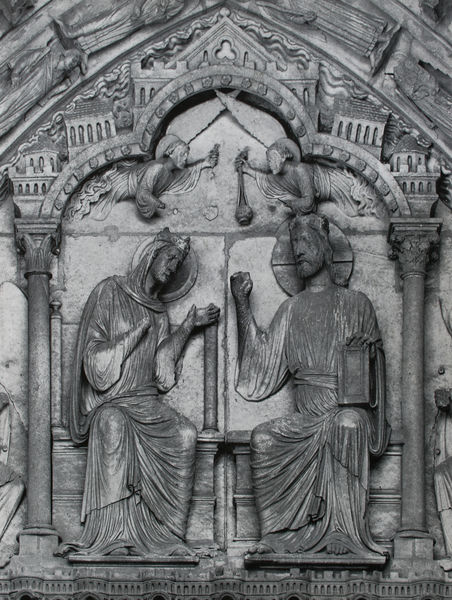
Titel: Mittleres Nordportal, Tympanon (Ausschnitt): Marienkrönung
Standort: Chartres
Institution: Kathedrale
Schlagwörter: flügel, gott, himmel, mann, umhang, sitzen, frau, geste, grau, holz, laterne, männer, stuhl, säule, säulen, dach, gebäude, gürtel, haus, wand, architektur, arme, bibel, falten, rahmen, stein, gesten, hände, kirche, gewand, sessel, sitzend, gewänder, mutter, paar, gotik, krone, renaissance, engel, skulptur, statue, relief, wellen, sitz, sitze, bogen, giebel, pilaster, figuren, könig, thron, detail, faltenwurf, knie, foto, bögen, buch, dom, schweben, schwarzweiss, faust, tron, fass, arkaden, kapitelle, kapitell, schnitzerei, photo, fries, portal, gebärden, heiligenschein, nimbus, gotisch, christus, jesus, jesus christus, ionisch, mittelalter, romanik, segen, segnen, weihrauch, gebote, baldachin, heiliger, tempel, königin, heilige, fresko, dorisch, heilig, maria, korinthisch, kronen, kriche, stifter, glorie, evangelium, holzschnitzkunst, throne, königspaar, weihrauchfässer, segenstgestus, faltenwurfd, plastik holz, religiöses thema jesus und maria